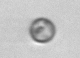
Label: nanoplankton_mix